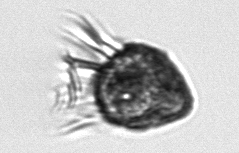
Label: Strombidium_morphotype2